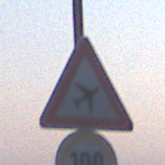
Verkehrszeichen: FlugbetriebLinks
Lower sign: Geschwindigkeit100
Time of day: Dawn
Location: Outdoor (Urban)
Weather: Clear
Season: NotSpecified
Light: Natural